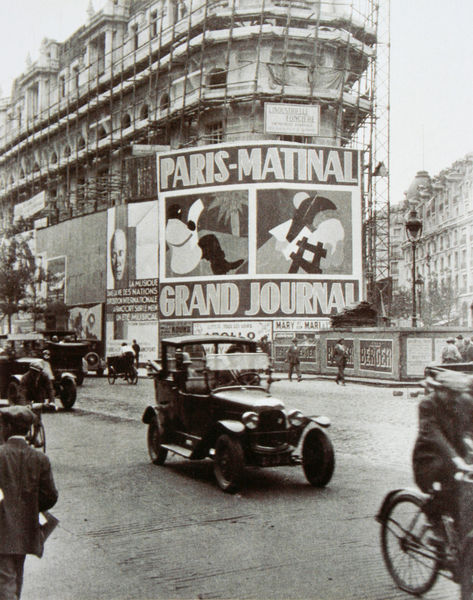
Titel: Reklamewand Paris-Matinal
Künstler: Germaine Krull
Standort: Essen
Institution: Museum Folkwang
Schlagwörter: menschen, stadt, paris, strasse, haus, theater, passanten, auto, foto, fotografie, passant, plakat, fahrrad, rue, fotographie, oldtimer, radfahrer, automobil, avenue